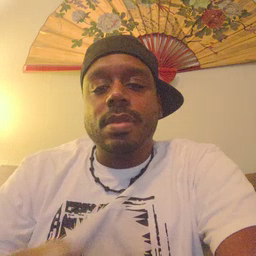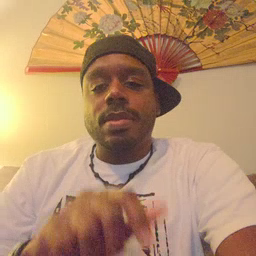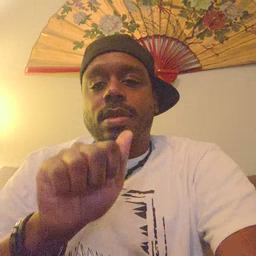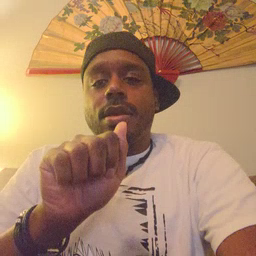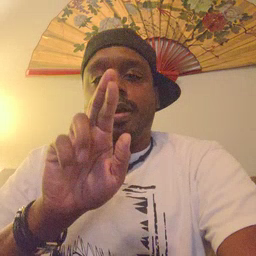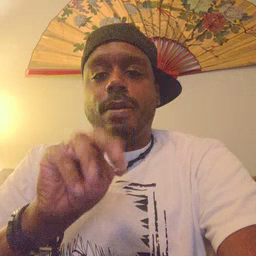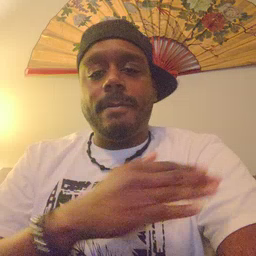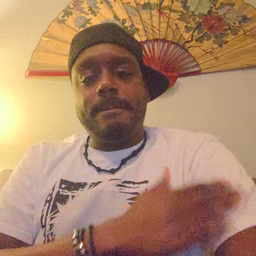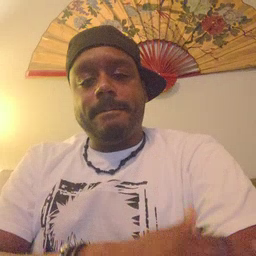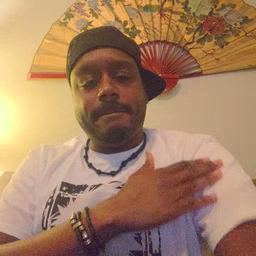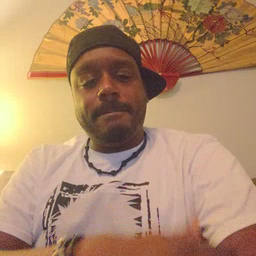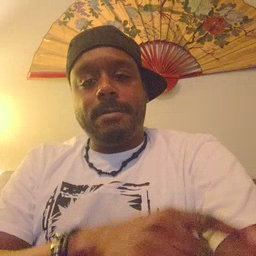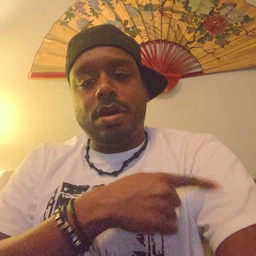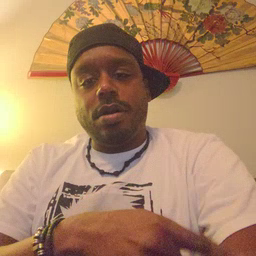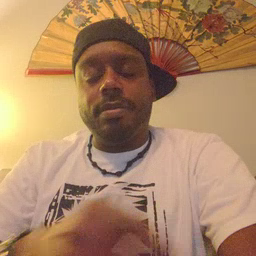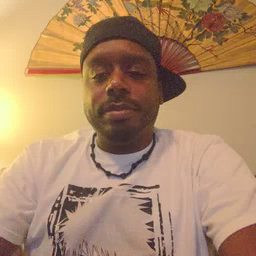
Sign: arm